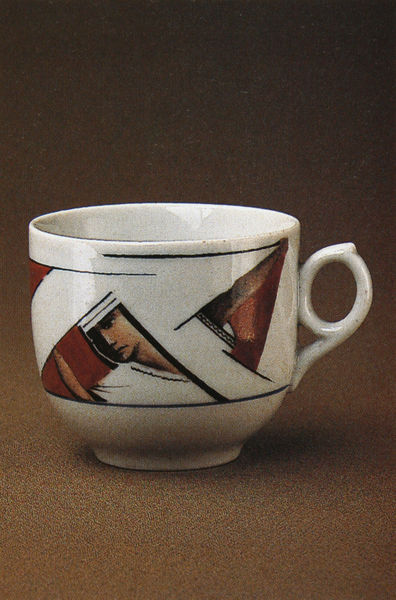
Titel: Tasse mit figurativem Design
Künstler: Jewgenija Lenewa
Standort: Kuskowo
Institution: Staatliches Porzellan- und Keramikmuseum
Schlagwörter: schatten, weiß, dreieck, braun, frau, hintergrund, licht, schwarz, tuch, gesicht, stehen, bild, spiegelung, lippen, henkel, modern, jugendstil, reflexe, widerschein, glanz, glänzen, tasse, foto, fotografie, photographie, porzellan, photo, farbfoto, toga, reflex, design, glasiert, glasur, kaffeetasse, laffe, wiederschein